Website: macys
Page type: payment
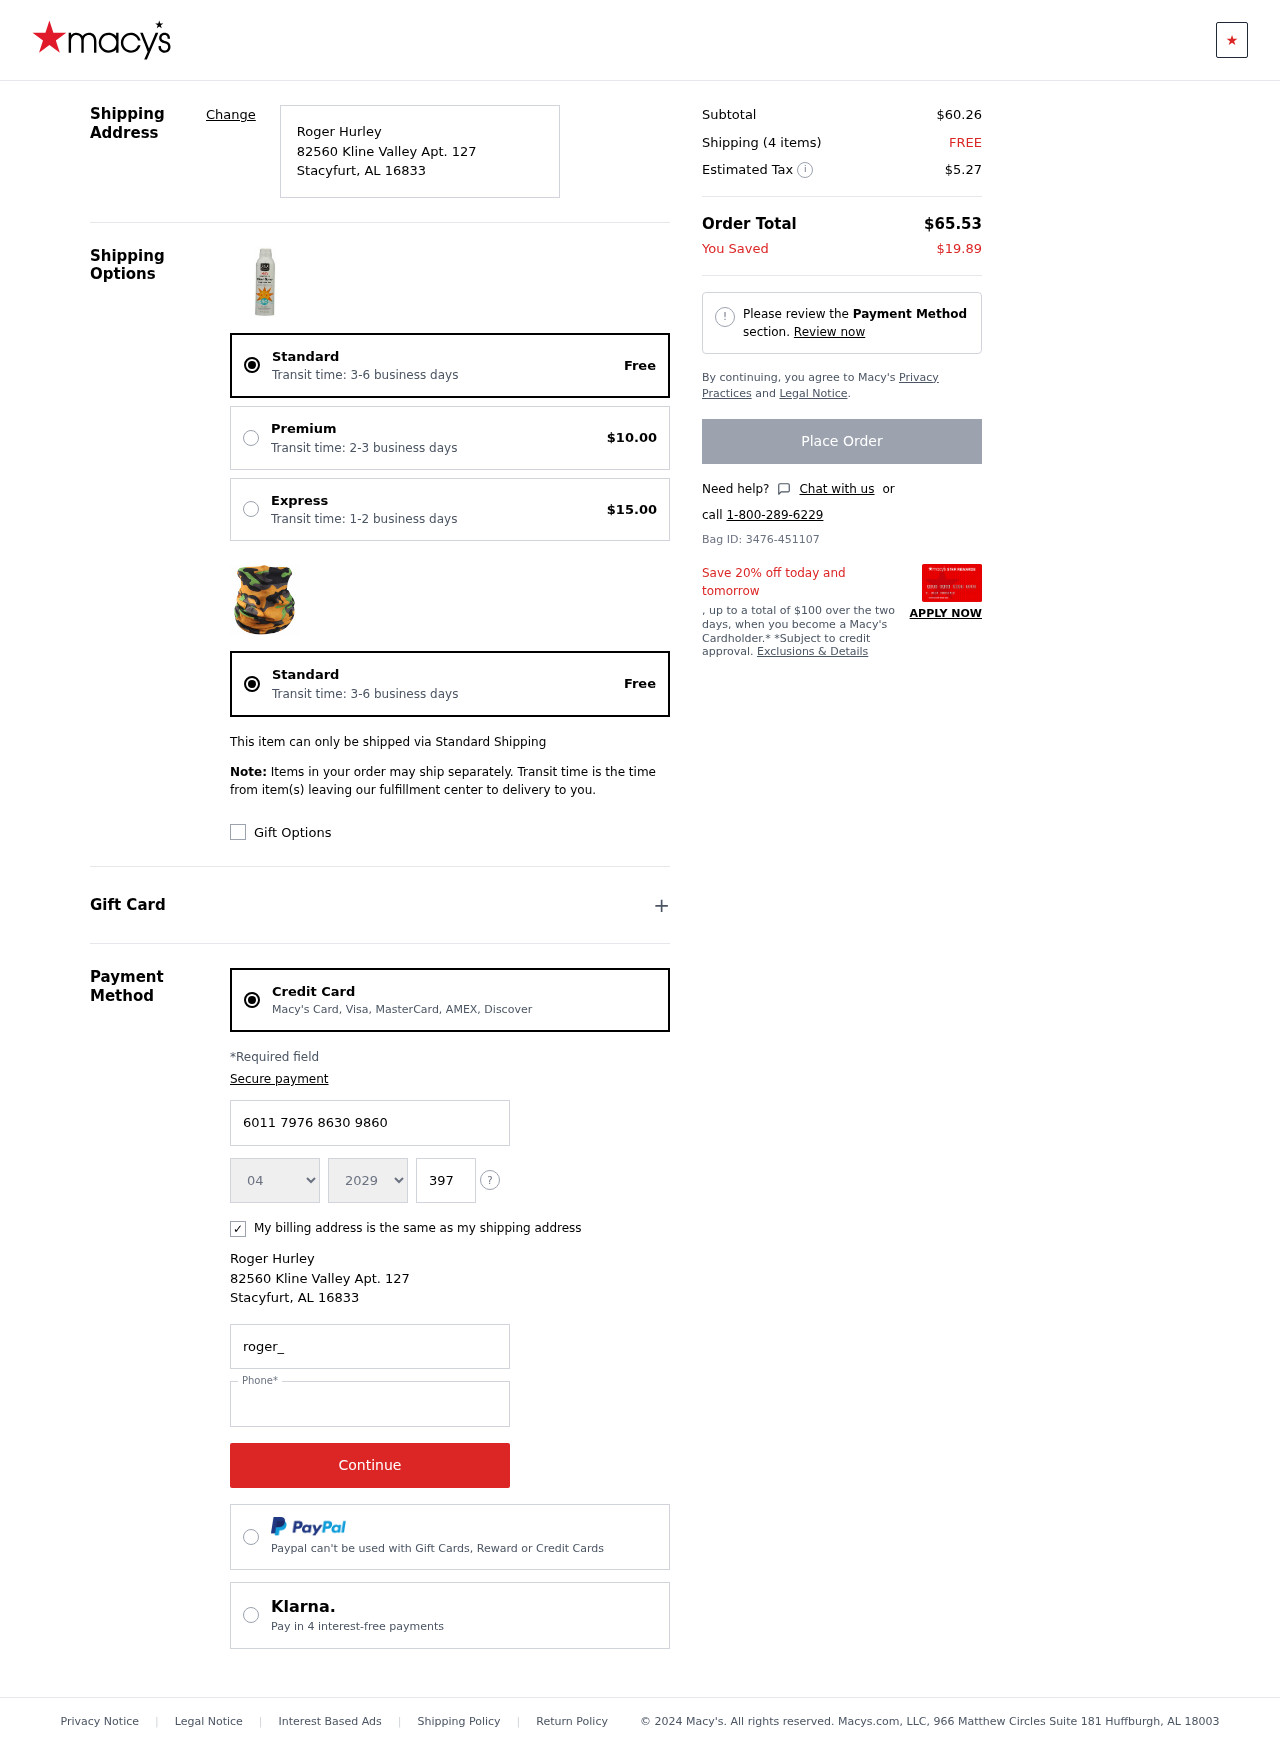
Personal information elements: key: PII_CARD_CVV
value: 397
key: PII_CARD_EXPIRY_MONTH
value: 04
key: PII_CARD_EXPIRY_YEAR
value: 29
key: PII_CARD_NUMBER
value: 6011 7976 8630 9860
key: PII_CITY
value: Stacyfurt
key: PII_EMAIL
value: roger_hurley@yahoo.com
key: PII_FULLNAME
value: Roger Hurley
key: PII_PHONE
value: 4775134160
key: PII_POSTCODE
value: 16833
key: PII_STATE_ABBR
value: AL
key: PII_STREET
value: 82560 Kline Valley Apt. 127
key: PII_FULLNAME2
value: Roger Hurley
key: PII_STREET2
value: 82560 Kline Valley Apt. 127
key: PII_CITY2
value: Stacyfurt
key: PII_STATE_ABBR2
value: AL
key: PII_POSTCODE2
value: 16833
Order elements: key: ORDER_DELIVERY_DATE
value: Transit time: 3-6 business days
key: ORDER_SHIPPING_STANDARD
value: Free
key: ORDER_SHIPPING_PREMIUM
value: $10.00
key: ORDER_SHIPPING_EXPRESS
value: $15.00
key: ORDER_DELIVERY_DATE2
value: Transit time: 3-6 business days
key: ORDER_SHIPPING_STANDARD2
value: Free
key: ORDER_SUBTOTAL
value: $60.26
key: ORDER_NUM_ITEMS
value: Shipping (4 items)
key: ORDER_SHIPPING_COST
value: FREE
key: ORDER_TAX
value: $5.27
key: ORDER_TOTAL
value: $65.53
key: ORDER_SAVINGS
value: $19.89
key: ORDER_ID
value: Bag ID: 3476-451107